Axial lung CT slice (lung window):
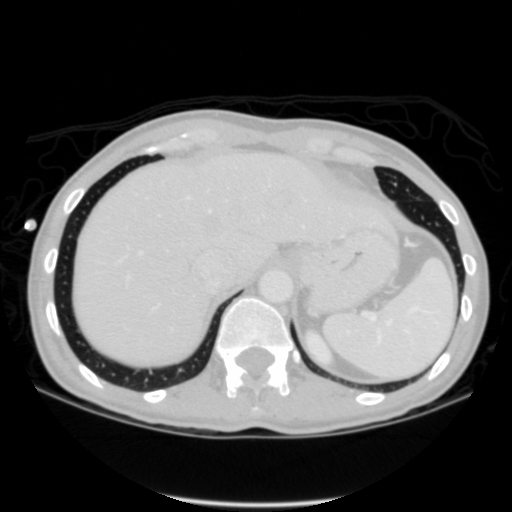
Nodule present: no